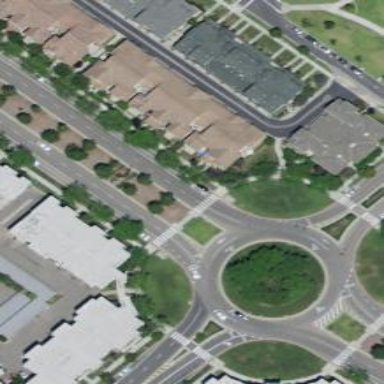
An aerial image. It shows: Tertiary road that leads to roundabout.